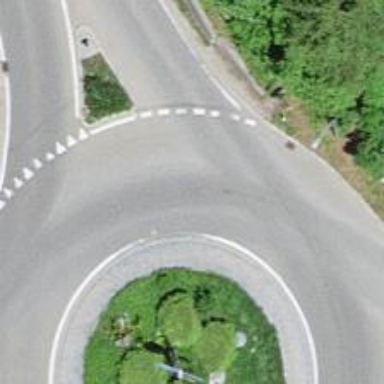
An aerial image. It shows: Secondary road with asphalt surface leading to roundabout junction.